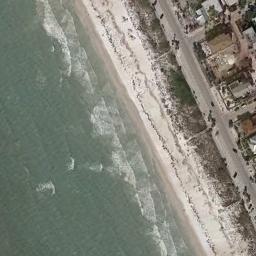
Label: beach